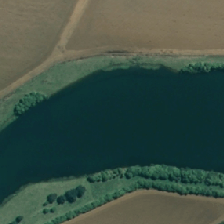
Land cover: lake_pond